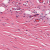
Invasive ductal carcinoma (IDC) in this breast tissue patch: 0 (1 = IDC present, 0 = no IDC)